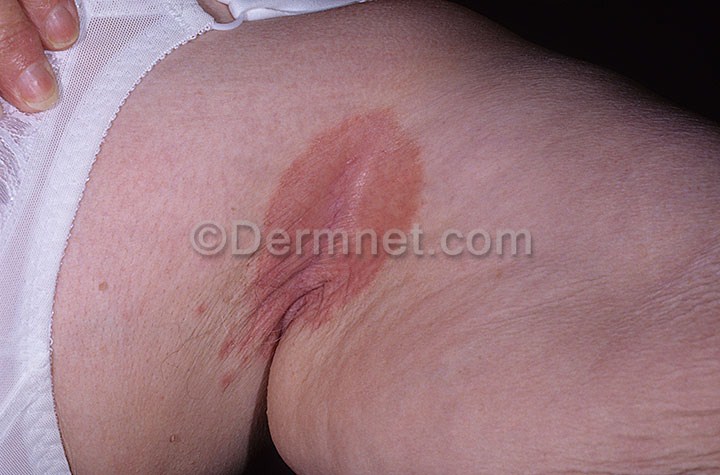
Disease: Tinea Ringworm Candidiasis and other Fungal Infections